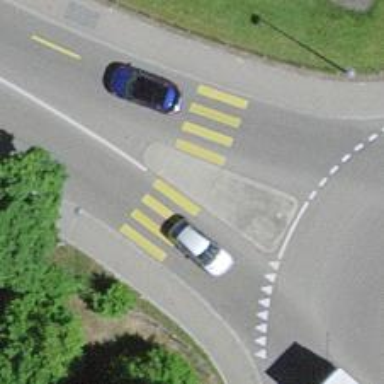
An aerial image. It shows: Zebra crossing on the road.